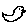
Label: bird